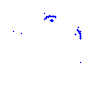
Particle: kaon